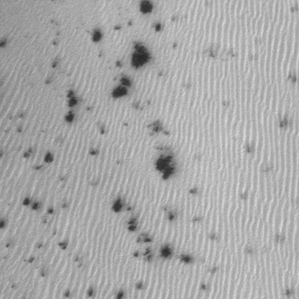
Label: frost